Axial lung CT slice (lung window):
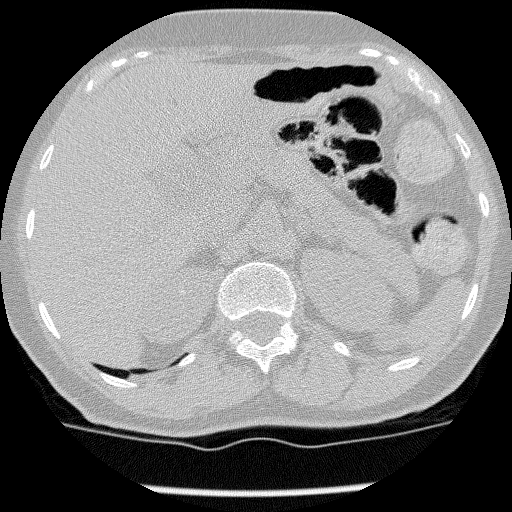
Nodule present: no